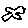
Label: bird